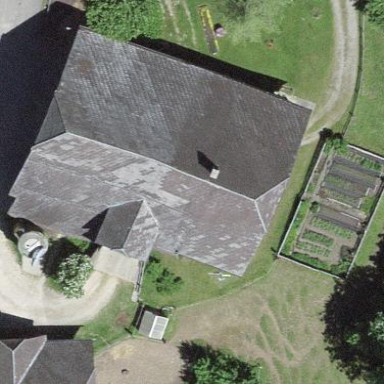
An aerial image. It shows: Farm building.